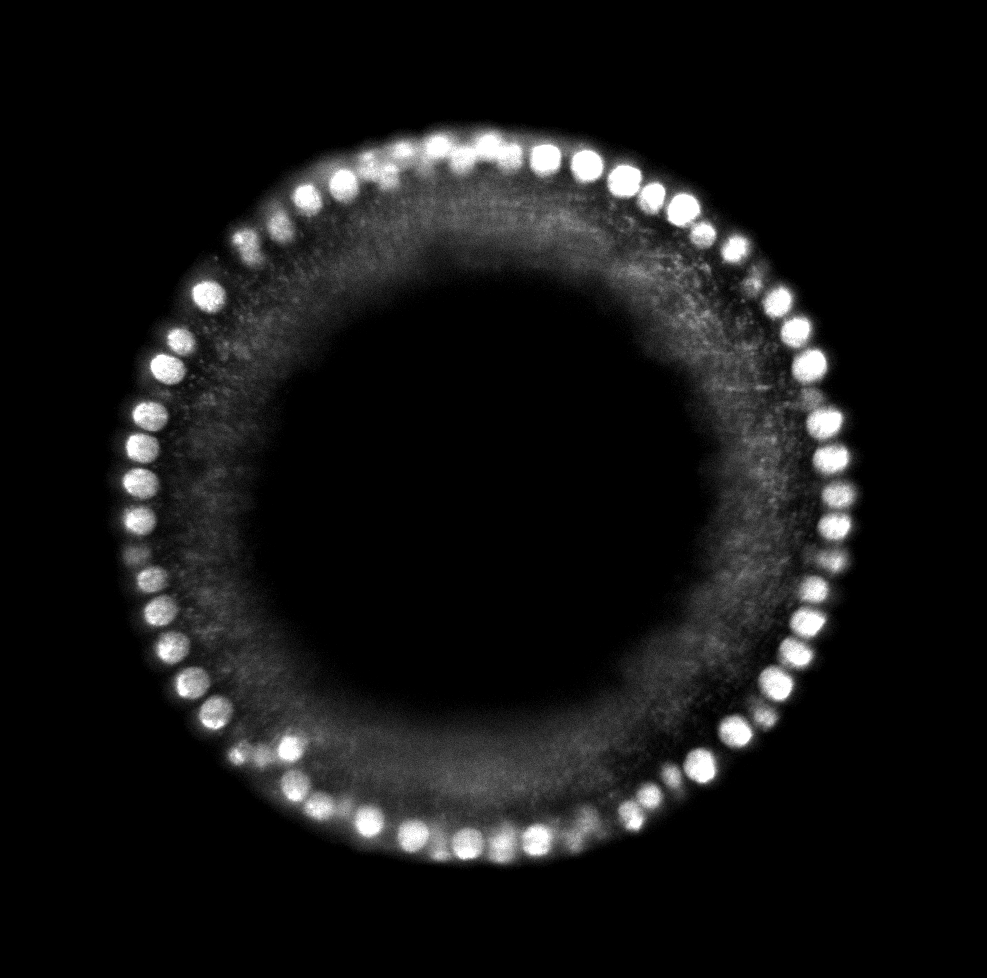
Sample: Drosophila_1
Volume: 198 slices, 978x987 pixels
Nuclei in middle slice: 87